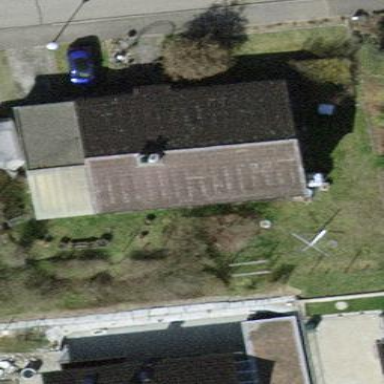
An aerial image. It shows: Detached building with gabled roof.